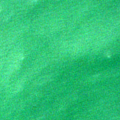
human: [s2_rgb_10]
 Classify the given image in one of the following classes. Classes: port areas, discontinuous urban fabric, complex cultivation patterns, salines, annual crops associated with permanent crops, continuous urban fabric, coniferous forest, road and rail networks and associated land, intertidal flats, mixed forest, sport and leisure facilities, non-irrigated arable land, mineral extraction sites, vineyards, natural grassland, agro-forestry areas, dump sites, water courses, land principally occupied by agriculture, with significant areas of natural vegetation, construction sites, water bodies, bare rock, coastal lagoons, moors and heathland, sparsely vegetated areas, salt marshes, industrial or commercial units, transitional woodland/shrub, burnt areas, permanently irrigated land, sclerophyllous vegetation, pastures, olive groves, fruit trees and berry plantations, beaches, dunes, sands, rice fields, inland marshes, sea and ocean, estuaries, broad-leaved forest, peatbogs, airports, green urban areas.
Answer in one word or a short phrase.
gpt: sea and ocean